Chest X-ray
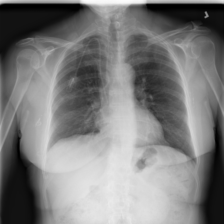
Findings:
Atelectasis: negative
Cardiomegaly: negative
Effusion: negative
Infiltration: positive
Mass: negative
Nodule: negative
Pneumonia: negative
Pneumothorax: negative
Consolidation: negative
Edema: negative
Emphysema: negative
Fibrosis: negative
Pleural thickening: negative
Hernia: negative